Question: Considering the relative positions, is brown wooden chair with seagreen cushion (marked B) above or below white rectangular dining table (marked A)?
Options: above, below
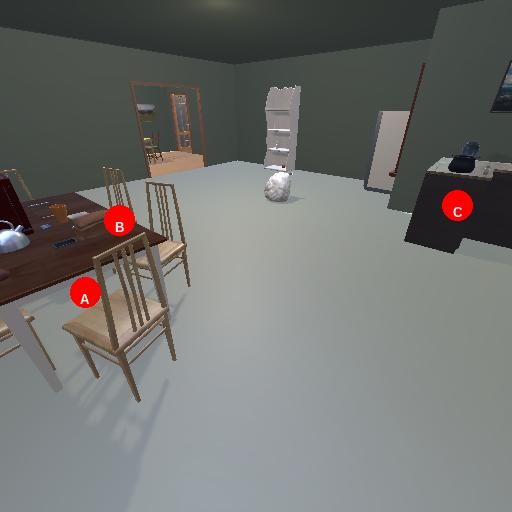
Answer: above